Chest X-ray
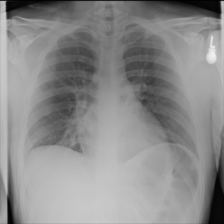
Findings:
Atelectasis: negative
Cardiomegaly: negative
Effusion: negative
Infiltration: positive
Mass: negative
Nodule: negative
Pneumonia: negative
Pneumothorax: negative
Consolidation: negative
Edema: negative
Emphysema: negative
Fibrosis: negative
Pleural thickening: negative
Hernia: negative